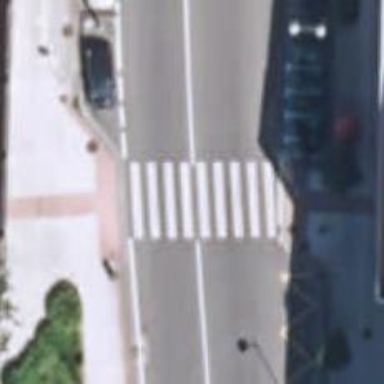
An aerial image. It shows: Marked crossing with visible markings.